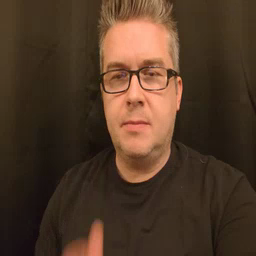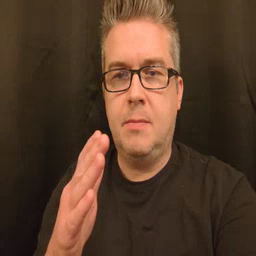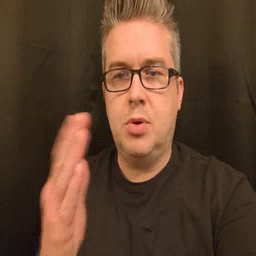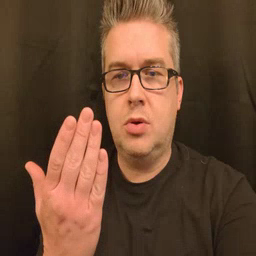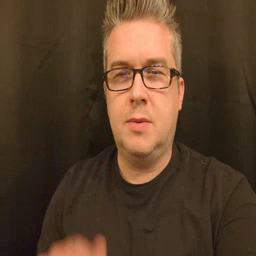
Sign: book